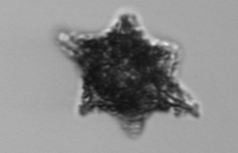
Label: Dictyocha